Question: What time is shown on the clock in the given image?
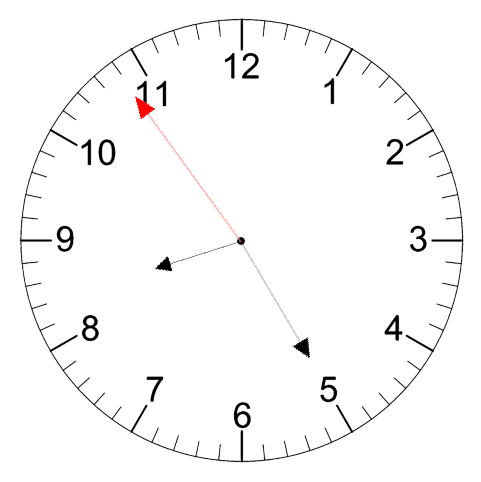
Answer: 08:24:54